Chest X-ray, PA view. Patient: 75 years old, sex M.
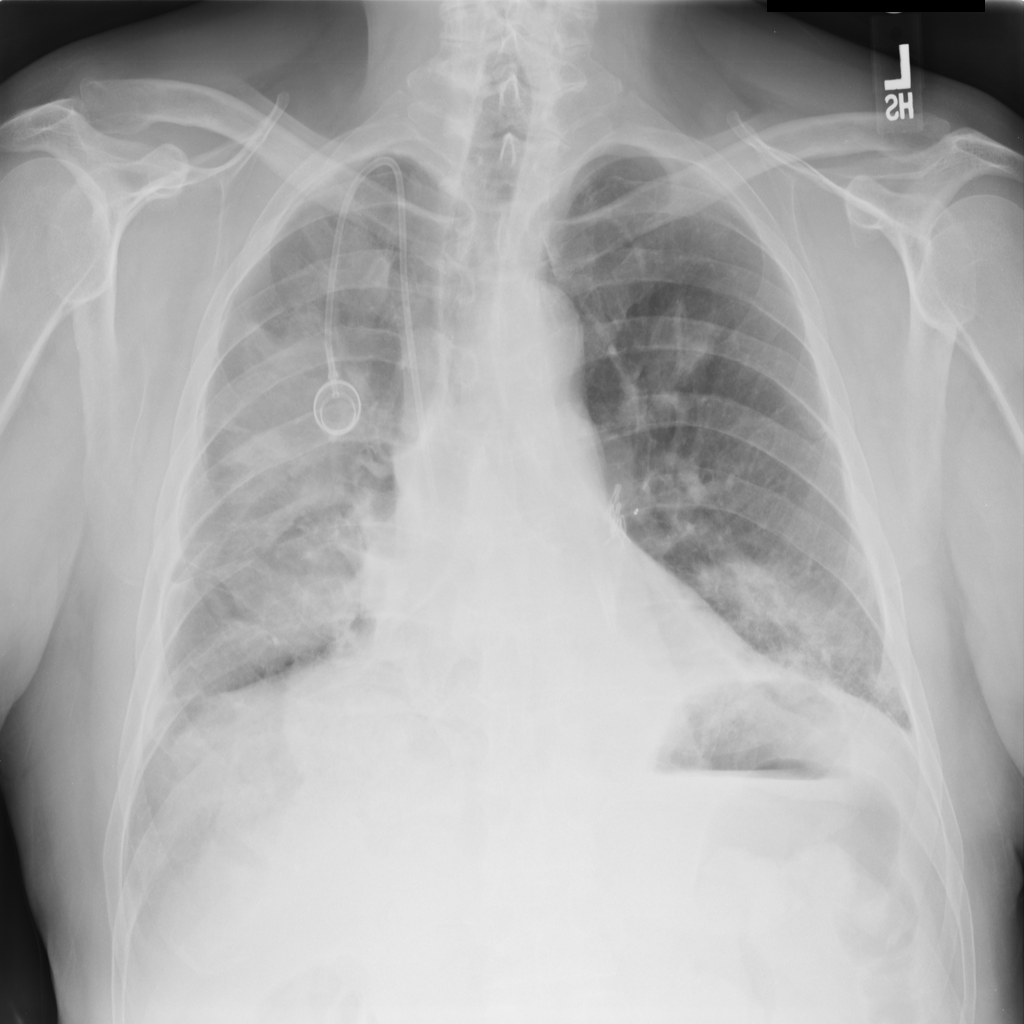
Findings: Consolidation, Mass